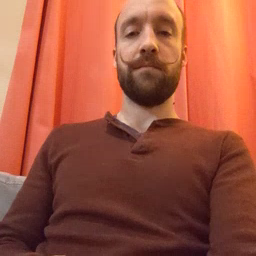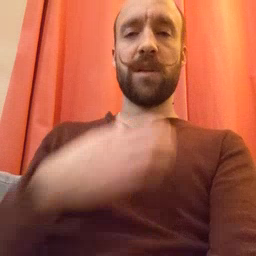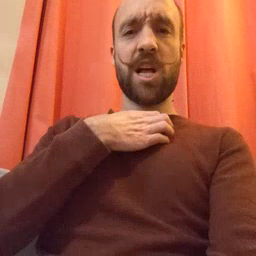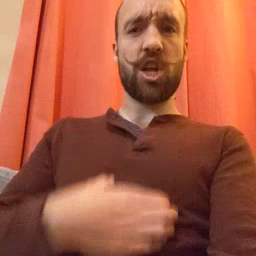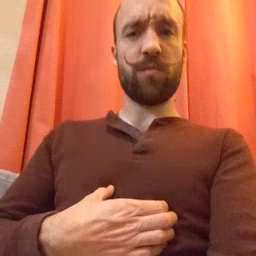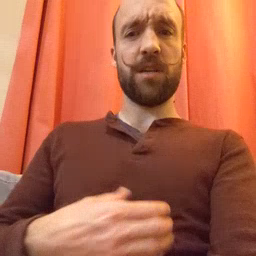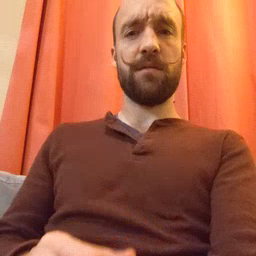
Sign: hungry